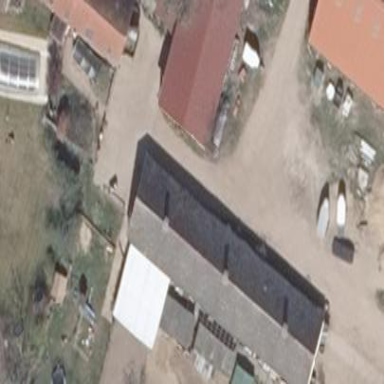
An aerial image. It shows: Farm auxiliary building.